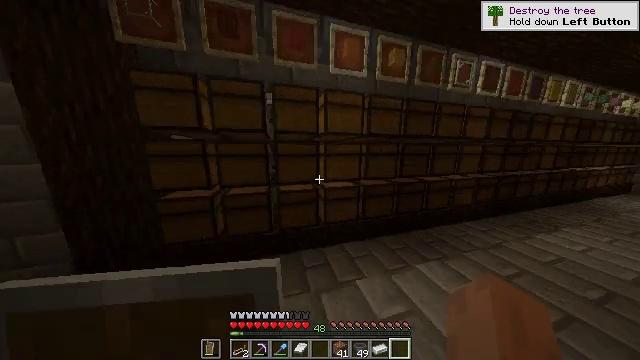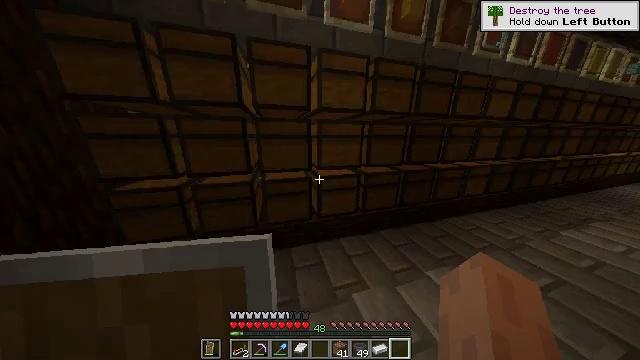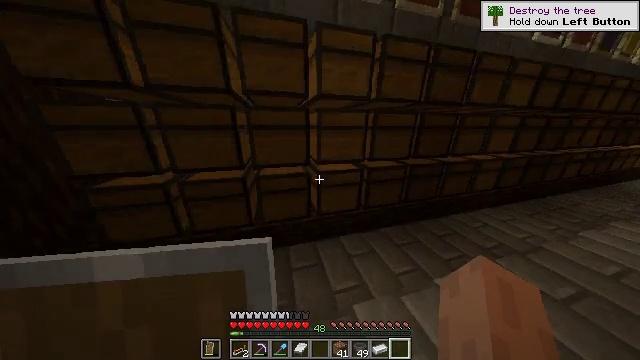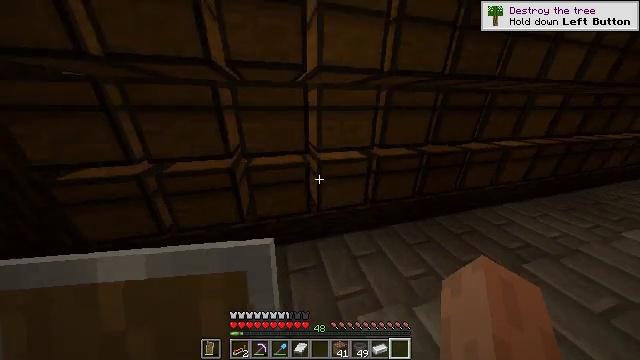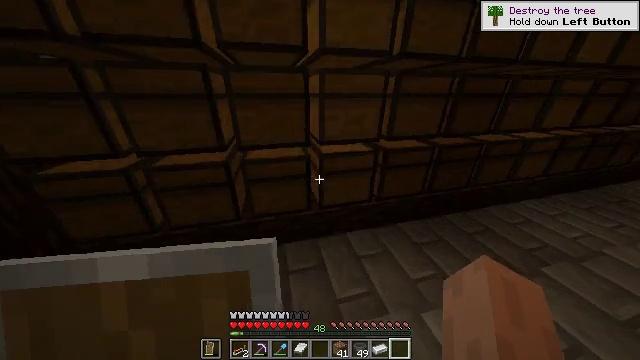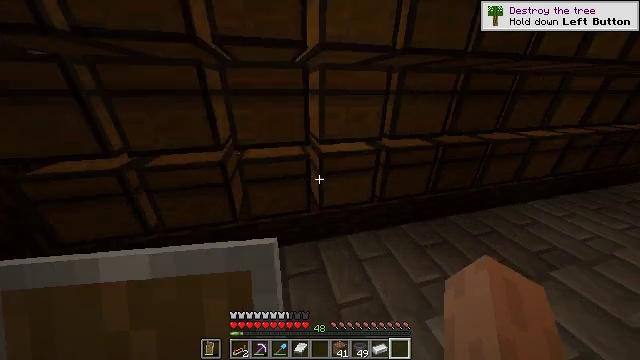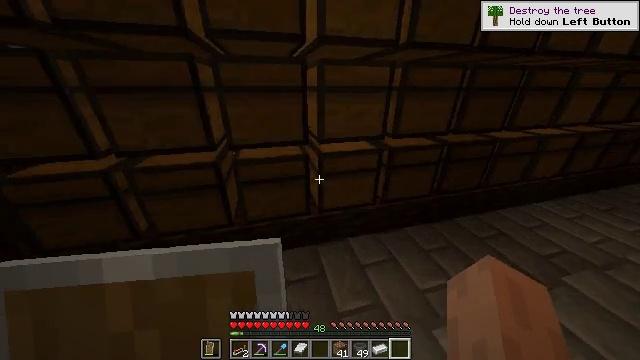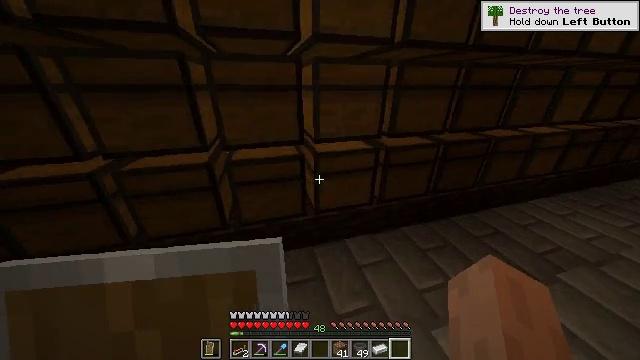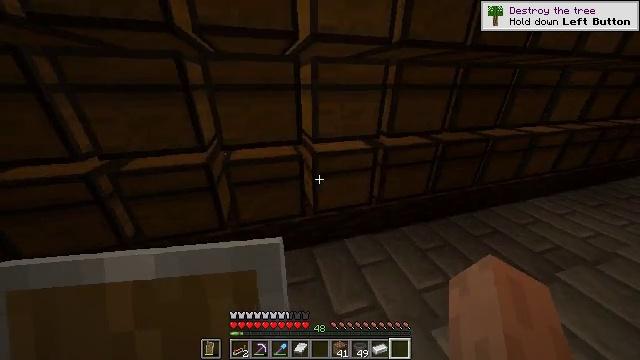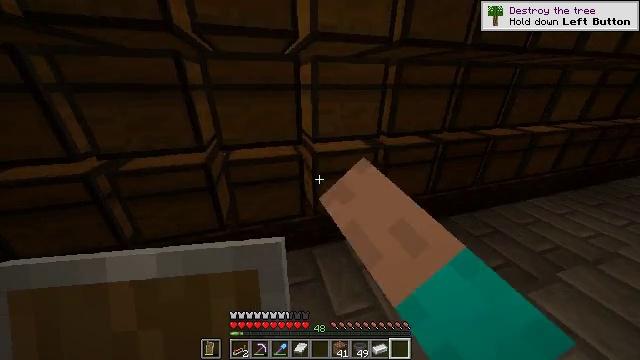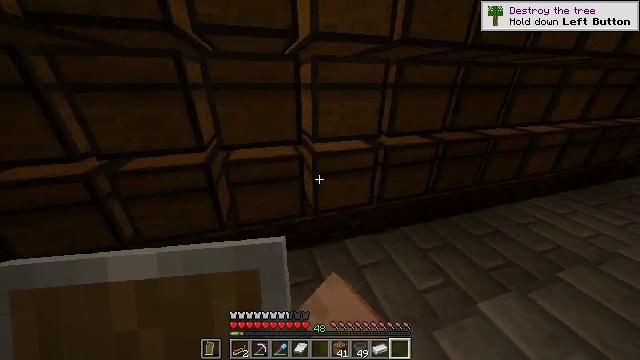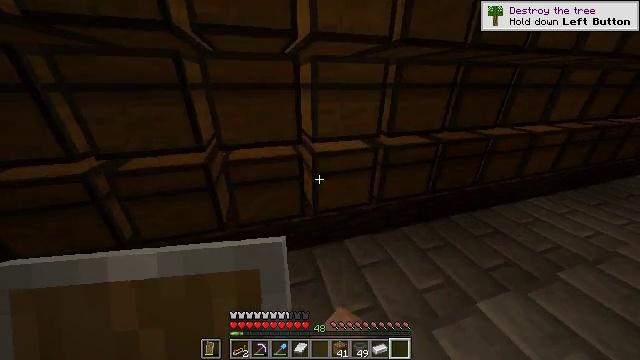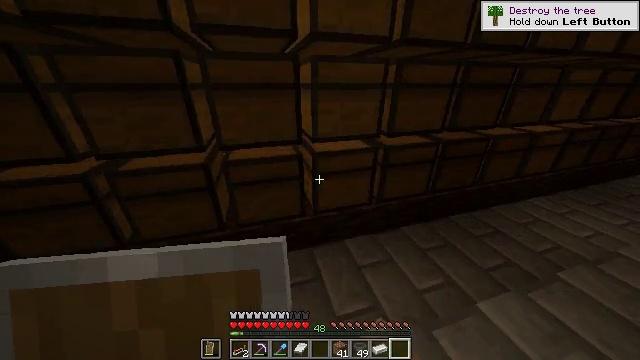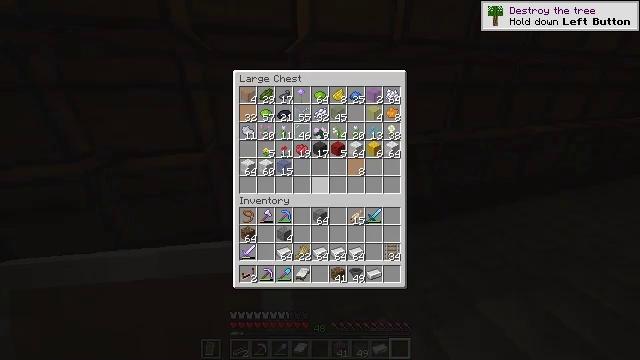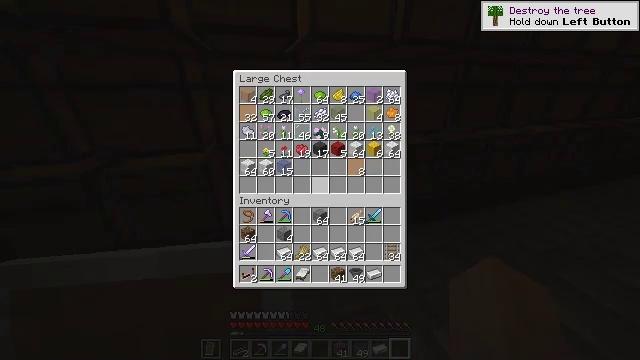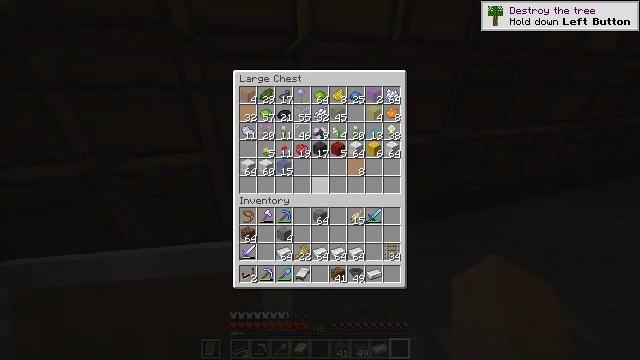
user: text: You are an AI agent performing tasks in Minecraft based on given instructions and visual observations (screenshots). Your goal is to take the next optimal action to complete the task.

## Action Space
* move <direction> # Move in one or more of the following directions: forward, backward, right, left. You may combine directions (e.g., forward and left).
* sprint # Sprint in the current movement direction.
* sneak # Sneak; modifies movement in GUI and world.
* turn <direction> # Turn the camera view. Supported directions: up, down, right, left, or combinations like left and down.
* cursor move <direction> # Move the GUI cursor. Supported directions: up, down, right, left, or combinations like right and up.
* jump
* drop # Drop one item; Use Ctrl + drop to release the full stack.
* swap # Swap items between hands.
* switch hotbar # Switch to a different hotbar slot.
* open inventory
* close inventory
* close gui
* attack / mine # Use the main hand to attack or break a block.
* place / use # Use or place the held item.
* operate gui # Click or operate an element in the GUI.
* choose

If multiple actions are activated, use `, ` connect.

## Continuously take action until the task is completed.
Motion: motion action
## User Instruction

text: Prepare to create magenta dye.
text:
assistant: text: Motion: move forward, turn down
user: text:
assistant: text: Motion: turn down
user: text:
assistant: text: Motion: turn down
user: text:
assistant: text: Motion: turn down
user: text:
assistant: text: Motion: no_op
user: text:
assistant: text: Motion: no_op
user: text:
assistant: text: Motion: turn right
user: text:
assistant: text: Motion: use / place
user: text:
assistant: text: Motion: use / place
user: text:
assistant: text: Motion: use / place
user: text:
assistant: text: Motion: no_op
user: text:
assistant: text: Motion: no_op
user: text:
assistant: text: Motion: open gui
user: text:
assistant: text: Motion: no_op
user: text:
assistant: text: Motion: no_op
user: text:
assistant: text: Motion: no_op
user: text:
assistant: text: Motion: no_op
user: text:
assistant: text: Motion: no_op
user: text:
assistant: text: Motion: cursor move right
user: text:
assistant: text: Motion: cursor move right
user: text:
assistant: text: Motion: no_op
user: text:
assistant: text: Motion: no_op
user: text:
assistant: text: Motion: no_op
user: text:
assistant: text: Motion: no_op
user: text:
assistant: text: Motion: no_op
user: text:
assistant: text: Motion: no_op
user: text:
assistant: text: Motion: no_op
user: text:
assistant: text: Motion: no_op
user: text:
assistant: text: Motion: cursor move right
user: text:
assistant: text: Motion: cursor move right and up